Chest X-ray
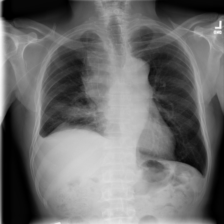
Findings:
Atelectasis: negative
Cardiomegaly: negative
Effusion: negative
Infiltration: negative
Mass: negative
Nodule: negative
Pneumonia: negative
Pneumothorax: negative
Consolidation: negative
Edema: negative
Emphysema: negative
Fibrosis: negative
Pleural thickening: negative
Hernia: negative